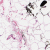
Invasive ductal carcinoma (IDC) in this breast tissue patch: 0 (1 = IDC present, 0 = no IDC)